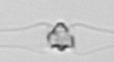
Label: Chaetoceros_didymus